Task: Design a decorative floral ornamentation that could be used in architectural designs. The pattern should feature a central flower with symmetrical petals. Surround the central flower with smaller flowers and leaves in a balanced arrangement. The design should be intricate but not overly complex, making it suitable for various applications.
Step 986:
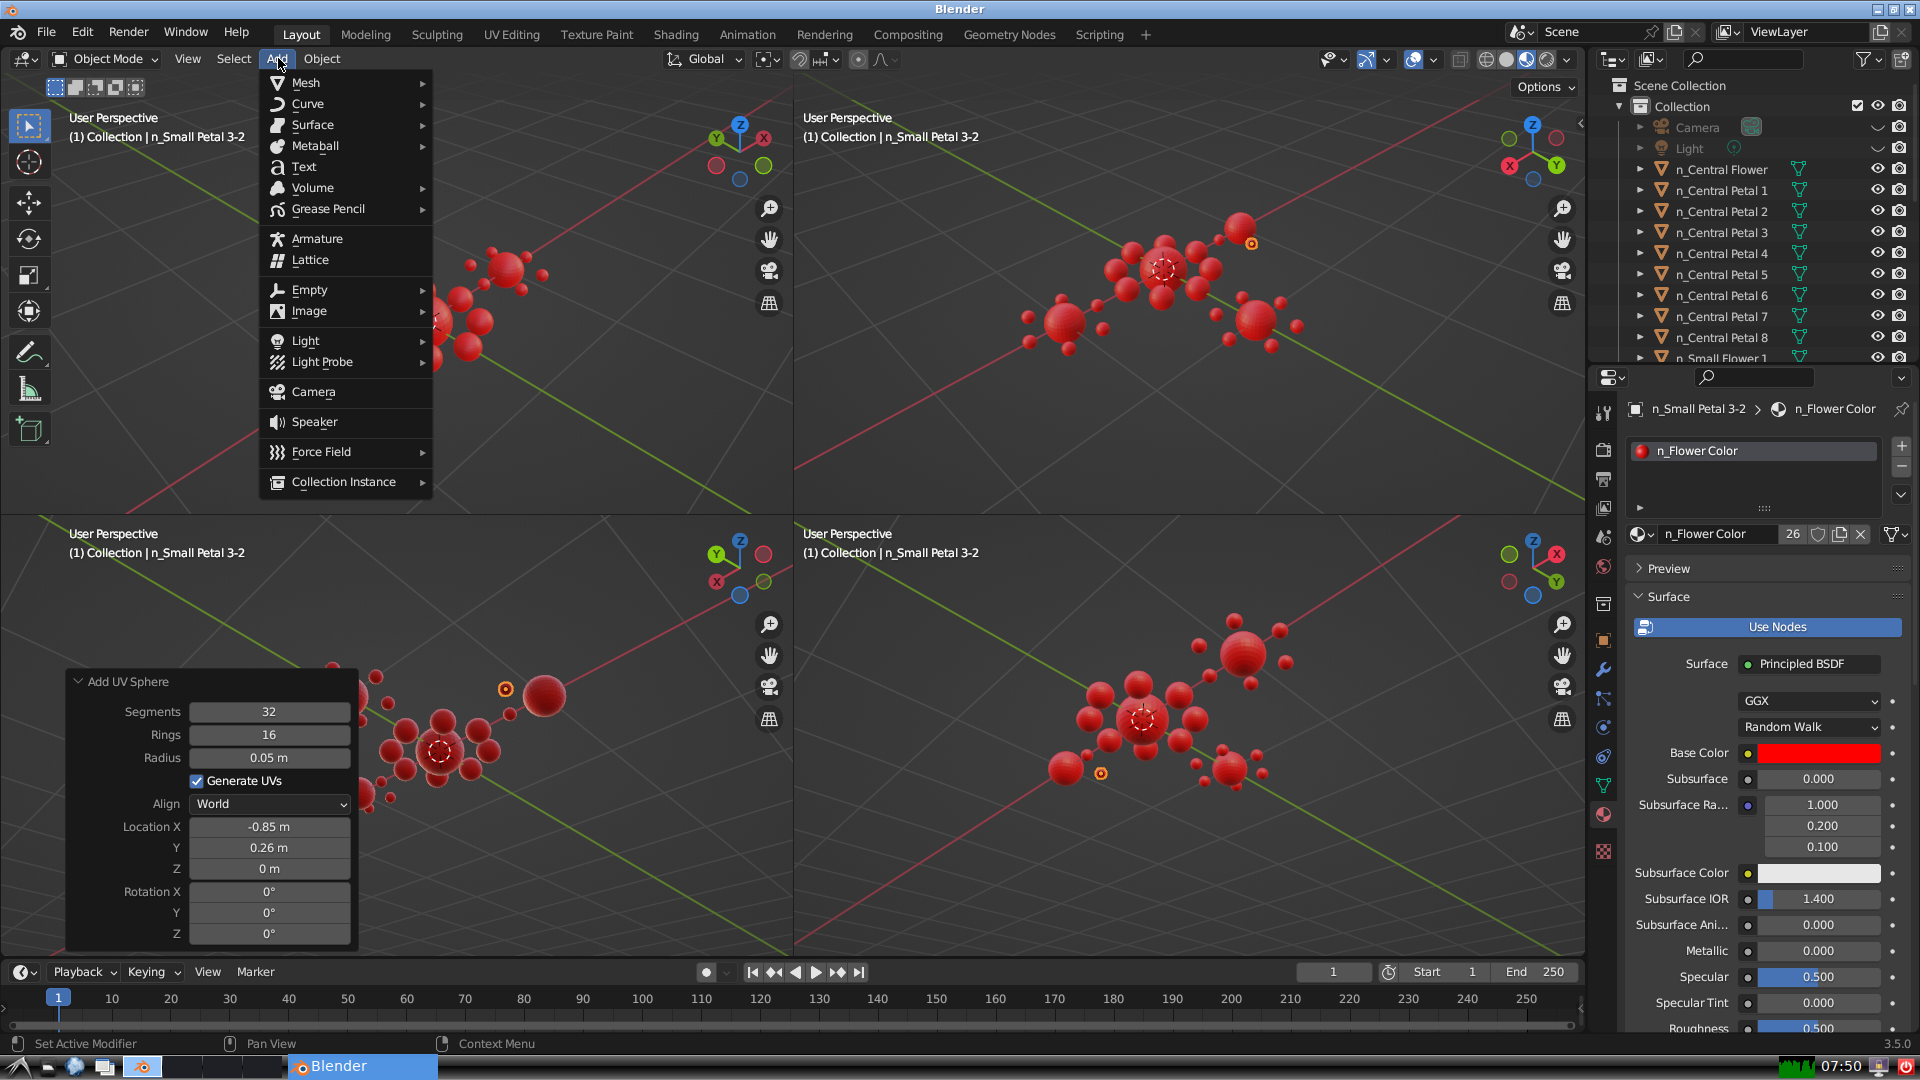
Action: {"mouse_move": [304, 82]}